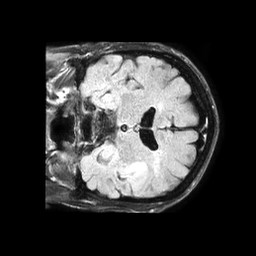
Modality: FLAIR
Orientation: coronal
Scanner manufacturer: philips
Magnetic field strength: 1.5 T
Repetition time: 6 s
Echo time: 0.1029 s